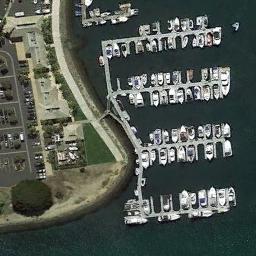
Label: harbor